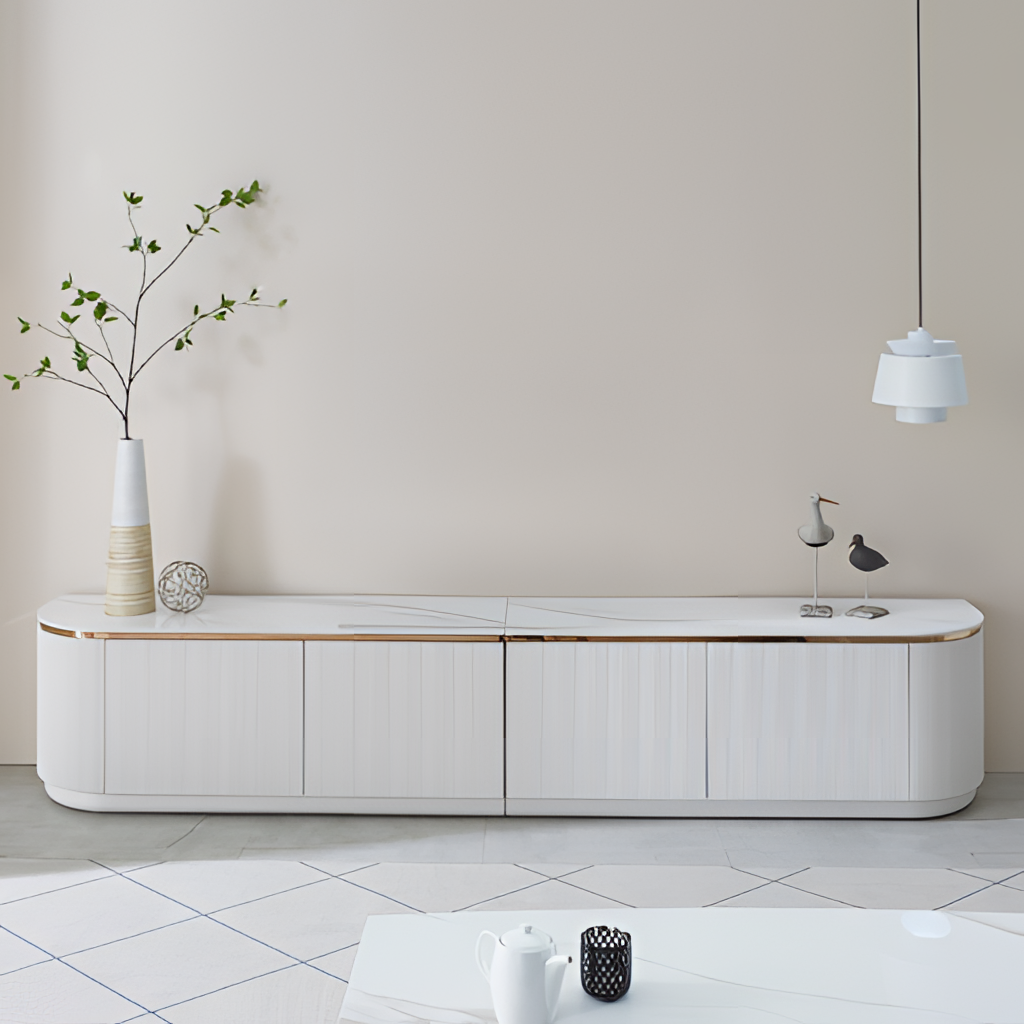
living room, wood console table, beige paint wallpaper, with solid pattern, tile flooring, with large square pattern, contemporary